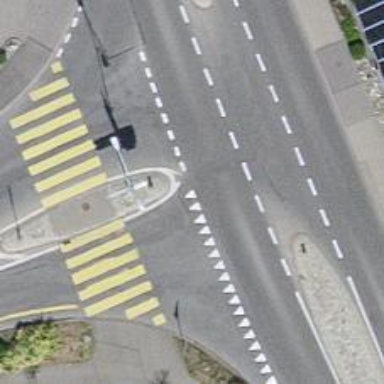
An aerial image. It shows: Road with "give way" sign.